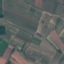
Land use / land cover: PermanentCrop